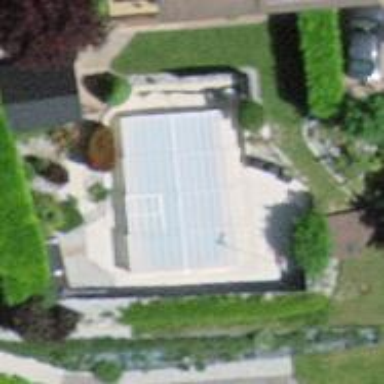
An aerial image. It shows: Swimming pool located in leisure land.